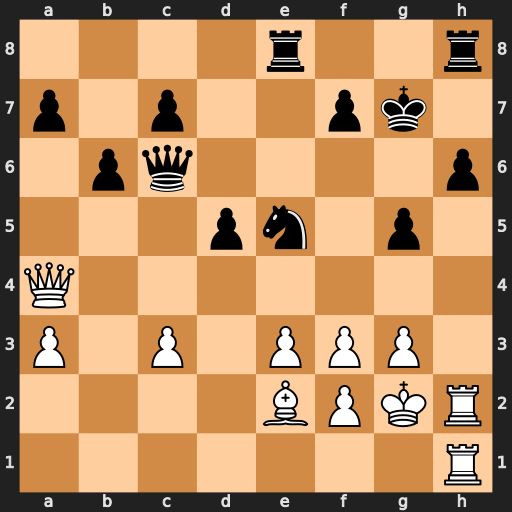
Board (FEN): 4r2r/p1p2pk1/1pq4p/3pn1p1/Q7/P1P1PPP1/4BPKR/7R
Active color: w
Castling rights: -
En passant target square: -
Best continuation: Bb5 Qf6 f4 Re7 fxe5